Question: I'm new to Qt, and I really need a 64 bit compiler instead of a 32 bit one. I'm using Qt SDK from Nokia's website and don't know anything about compile, make, etc. Here I attached the configuration window of my Qt, and I'm using windows 7 64 bit. Could someone show me step by step how to change the 32 bit compiler to a 64 bit compiler?
Thanks!

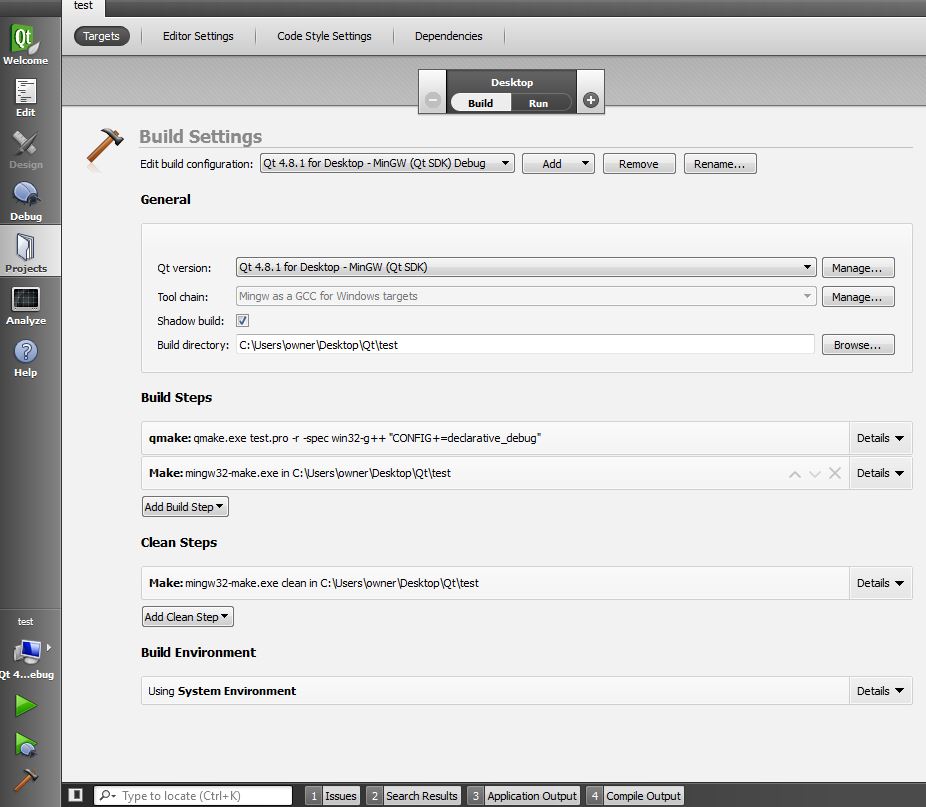
Answer: You shouldn't be using this old SDK. Download the most recent mingw version from <URL> - it includes the compiler.
If you intend to create code with Qt, the precompiled version has only 32 bit Qt. When installing, you need to enable the installation of the source code. Then you have to recompile the Qt itself targeting 64 bits:
'''
mkdir %USERPROFILE%/qt64
cd %USERPROFILE%/qt64
c:\Qt\....\Src\configure -xplatform win32-g++ -device-option CROSS_COMPILE=i686-w64-mingw32-
make
'''
I'm not sure whether the mingw bundled with Qt can target 64 bits - someone else please edit/chip in.